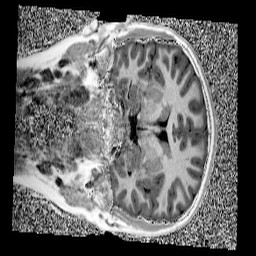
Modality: UNIT1
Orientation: coronal
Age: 12
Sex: female
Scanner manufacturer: siemens
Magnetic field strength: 3 T
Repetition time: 4 s
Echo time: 0.00299 s